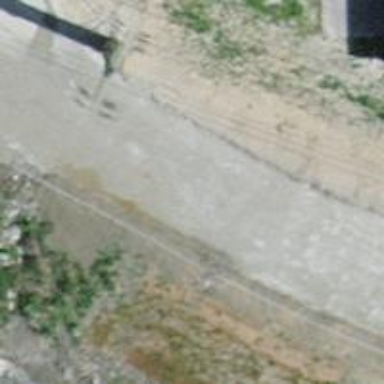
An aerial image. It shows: Gravel track with grade2 quality.